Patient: sex M, age 69
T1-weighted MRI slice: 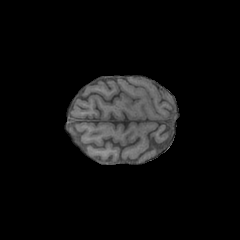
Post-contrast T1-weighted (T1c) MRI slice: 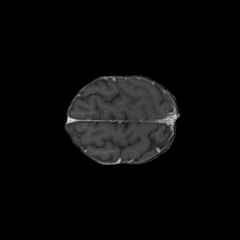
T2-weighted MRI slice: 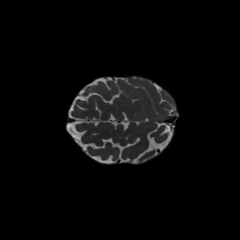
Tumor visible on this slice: no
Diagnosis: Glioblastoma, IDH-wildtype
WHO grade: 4